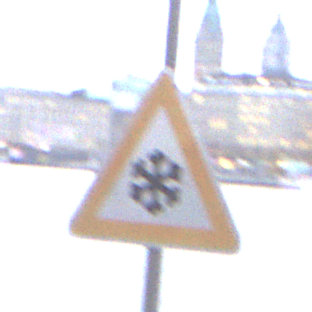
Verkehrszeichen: SchneeOderEisglaette
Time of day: MorningAfternoon
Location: Outdoor (Urban)
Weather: Overcast
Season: NotSpecified
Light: Natural